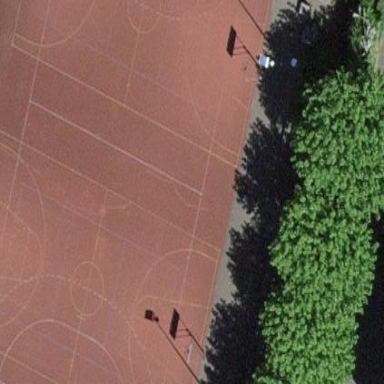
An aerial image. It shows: Multi-sport pitch with tartan surface.